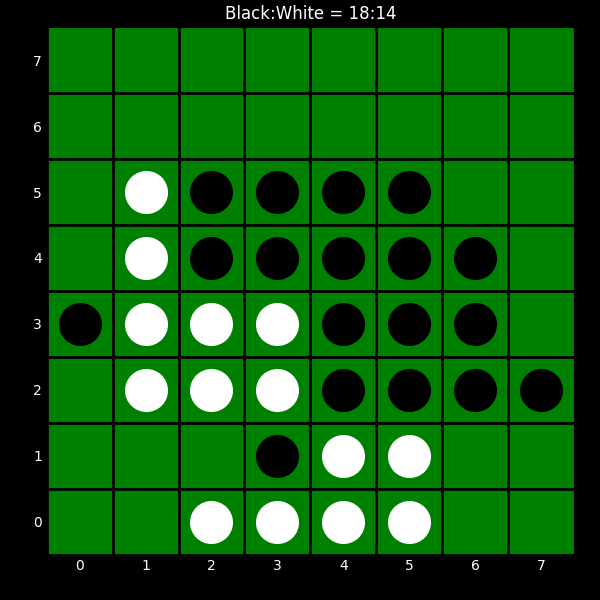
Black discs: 18
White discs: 14